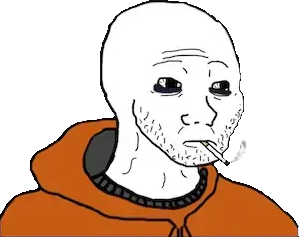
Label: 5_Doomer